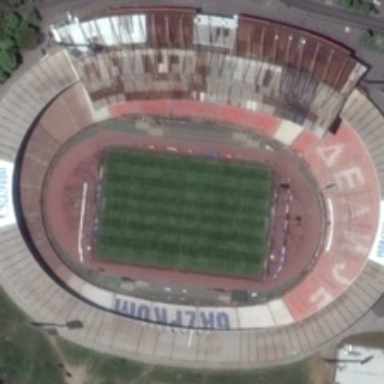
The big stadium is surrounded by many houses regularly .